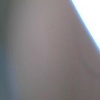
Label: space